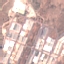
Land use / land cover: Industrial